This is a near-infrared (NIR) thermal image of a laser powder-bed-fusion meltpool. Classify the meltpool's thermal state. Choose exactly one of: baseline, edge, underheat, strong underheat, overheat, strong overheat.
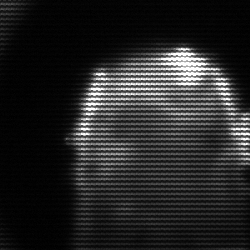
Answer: baseline